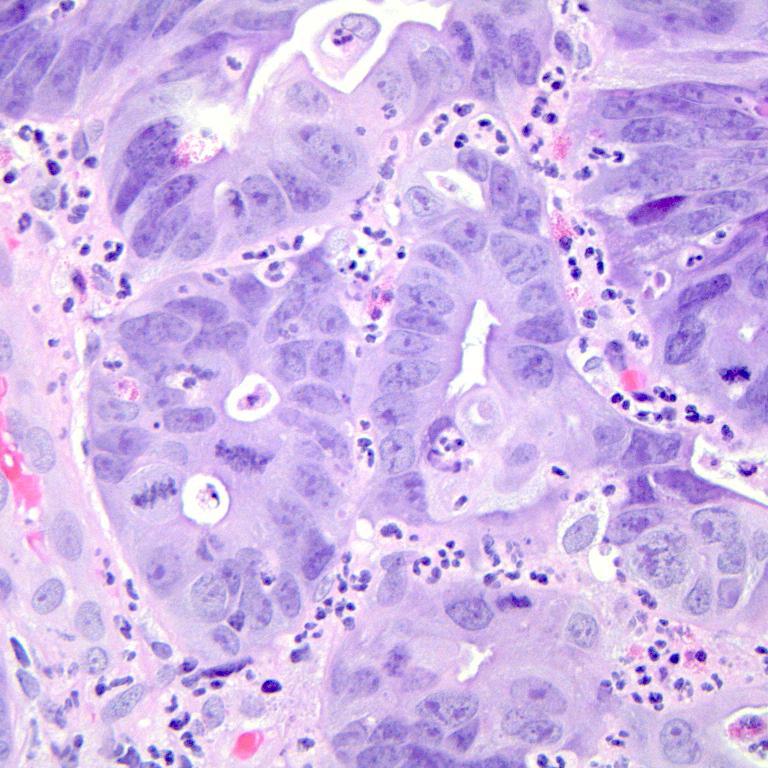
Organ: colon
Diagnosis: adenocarcinomas